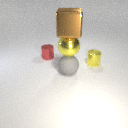
large gray rubber sphere in front of small red metal cylinder